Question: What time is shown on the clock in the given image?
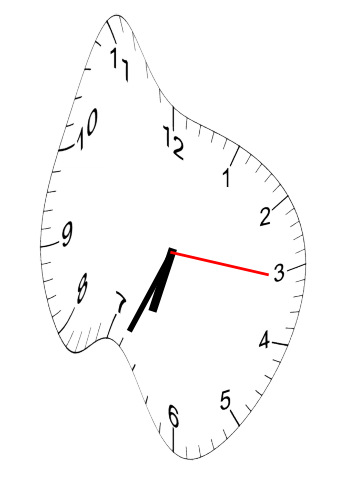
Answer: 06:34:16